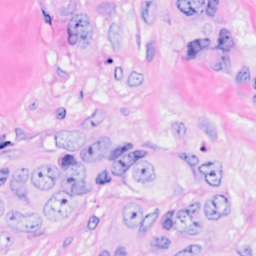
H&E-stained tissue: Breast